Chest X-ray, PA view. Patient: 51 years old, sex M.
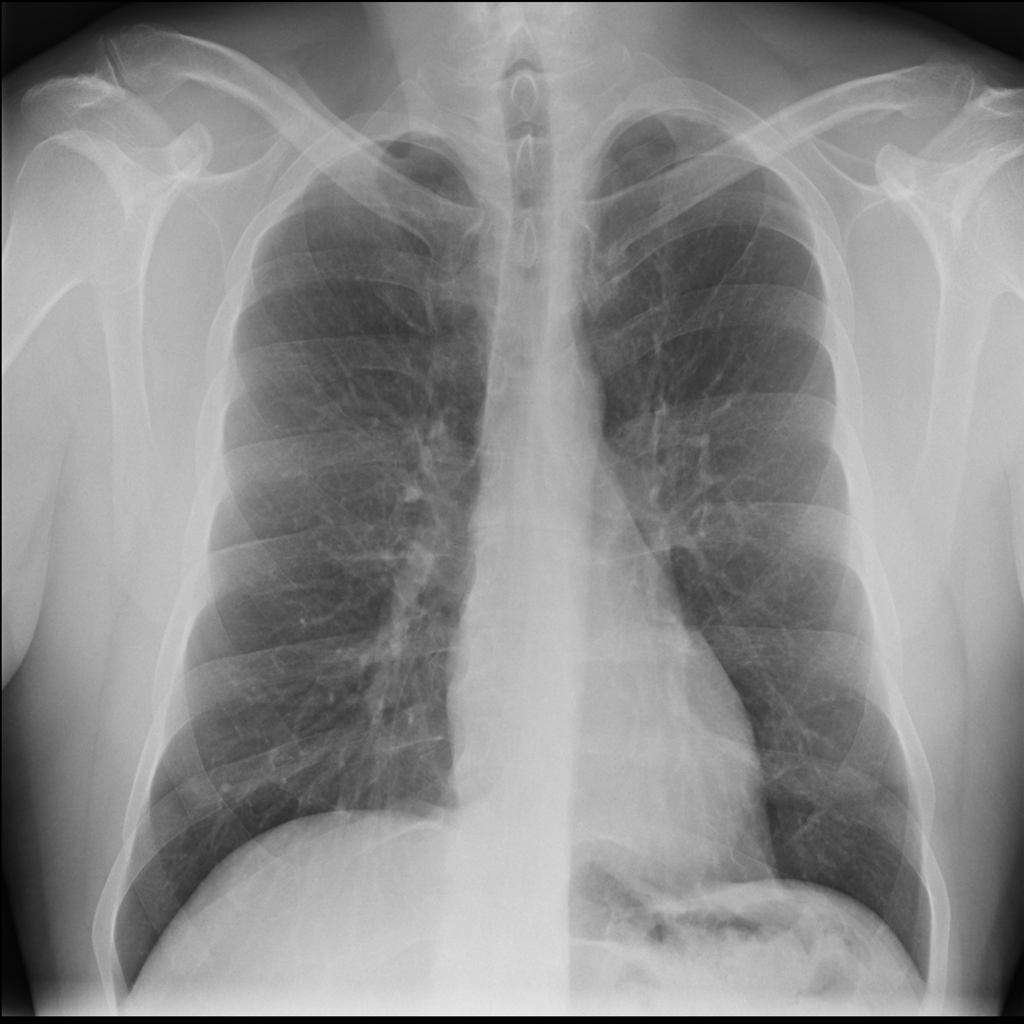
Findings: No Finding